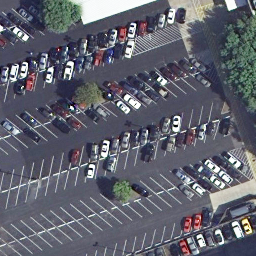
Label: parking lot